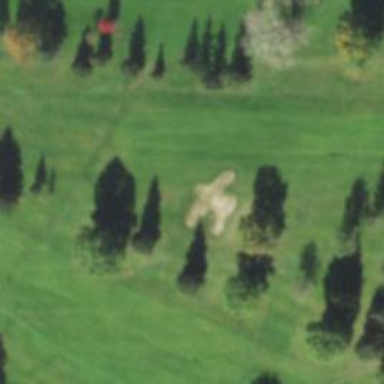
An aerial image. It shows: Golf hole.